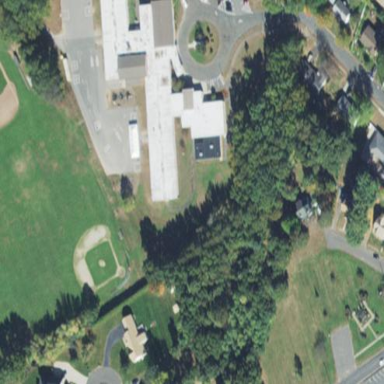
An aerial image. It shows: School building.